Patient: sex M, age 64
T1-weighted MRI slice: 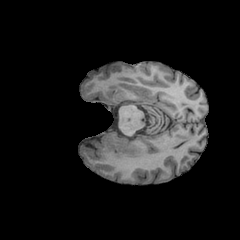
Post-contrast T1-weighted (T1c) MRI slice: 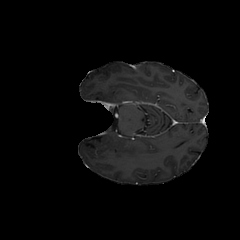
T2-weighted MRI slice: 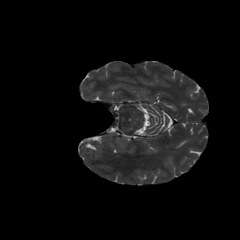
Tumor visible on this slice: no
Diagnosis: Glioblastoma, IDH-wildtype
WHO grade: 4